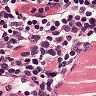
Metastatic tissue present: no